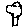
Label: tree